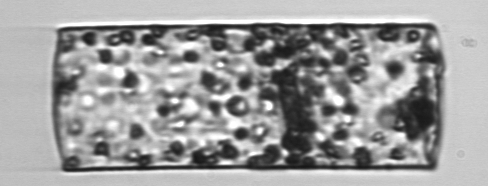
Label: Guinardia_flaccida